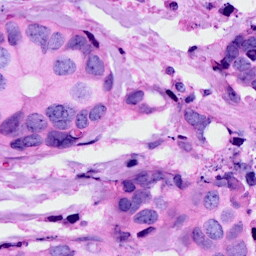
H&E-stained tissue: Breast